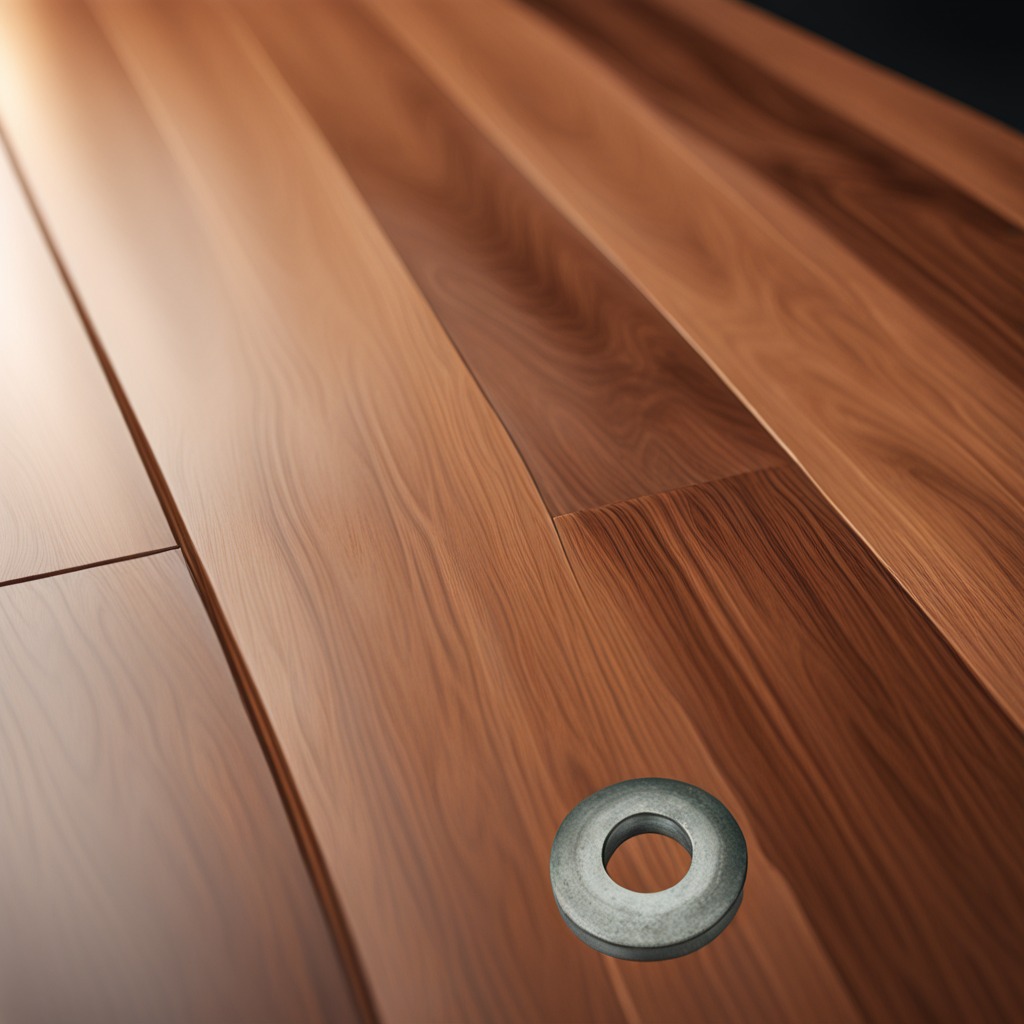
A flat metal washer lying on a wooden table in a carpentry studio rich wood textures side lighting.